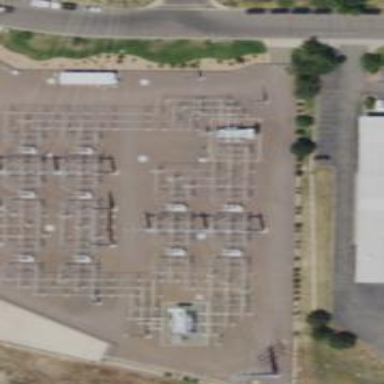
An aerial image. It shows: Switch used for power control.